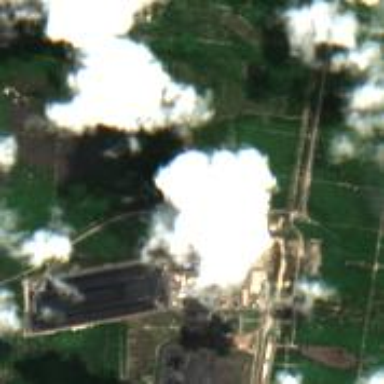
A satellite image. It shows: Industrial area with coal power plant.